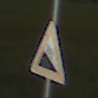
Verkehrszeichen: Gefaelle10
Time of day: MorningAfternoon
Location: Outdoor (Nature)
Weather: Clear
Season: NotSpecified
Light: Natural